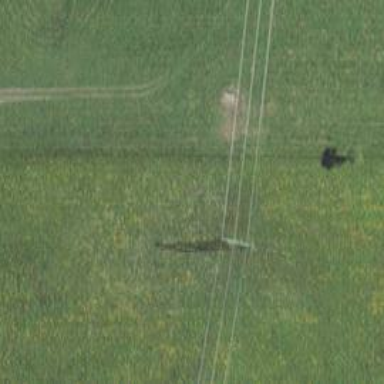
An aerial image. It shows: H-frame power tower design.